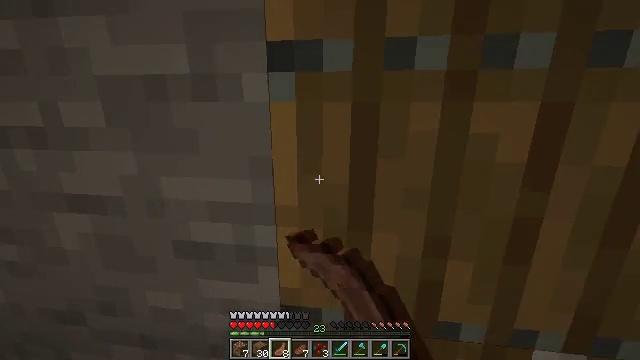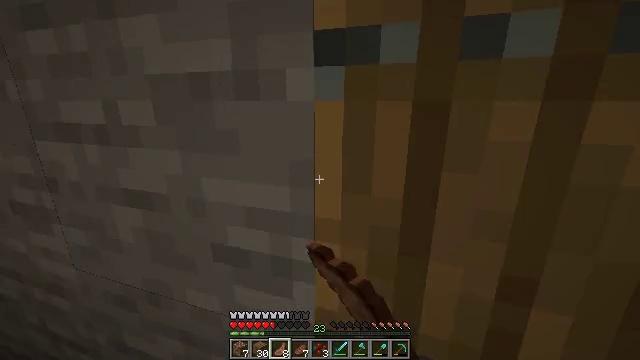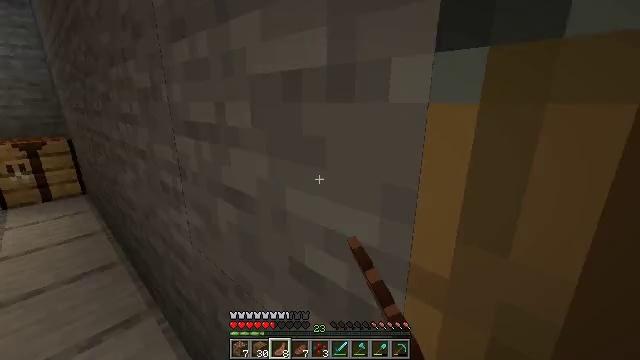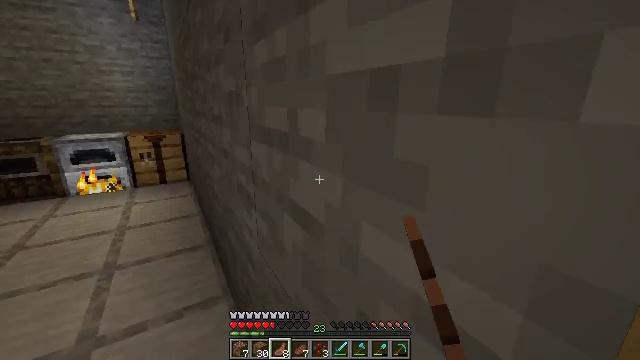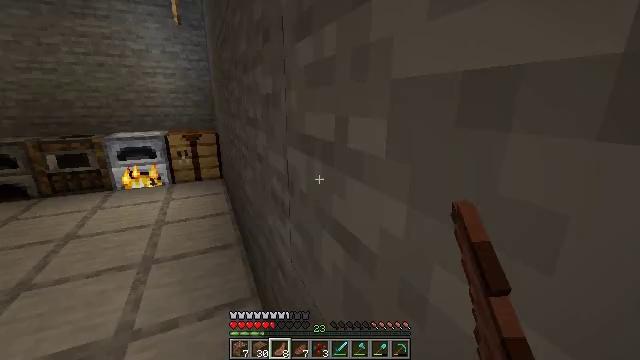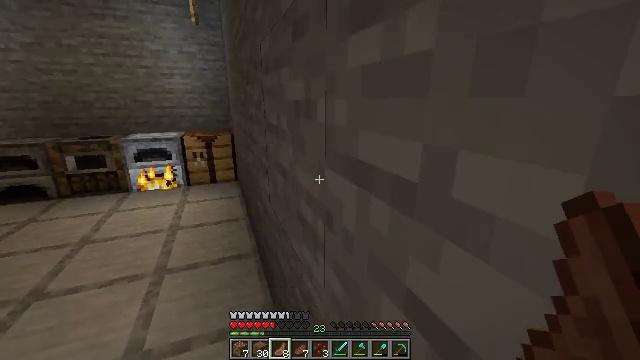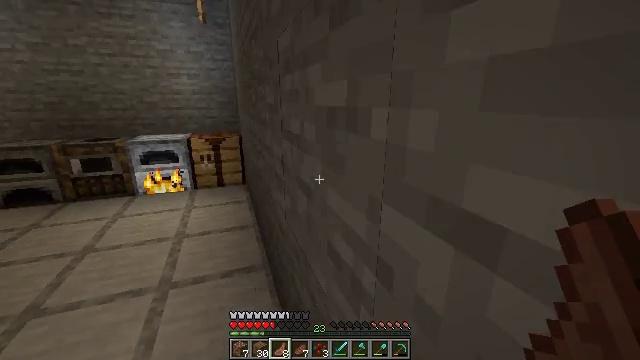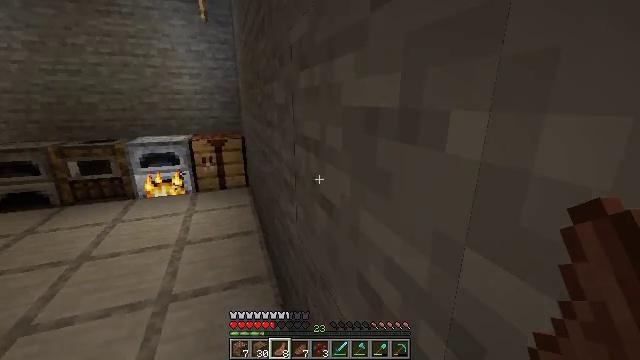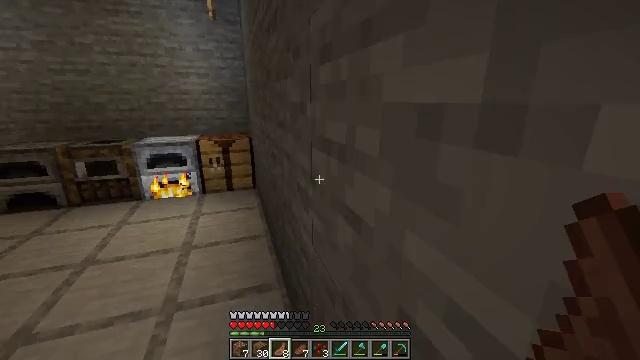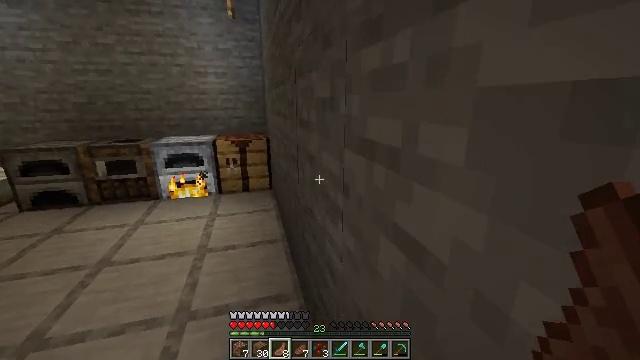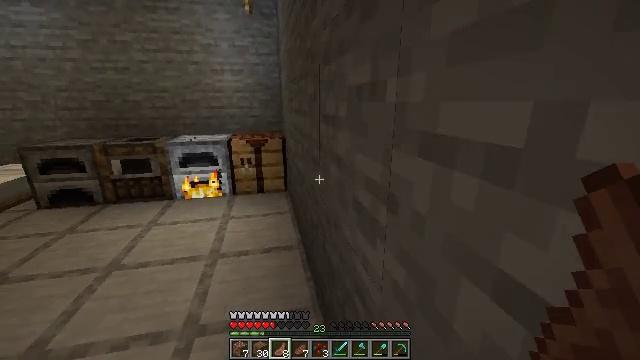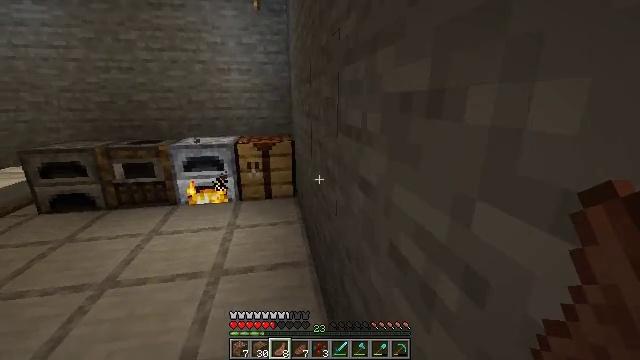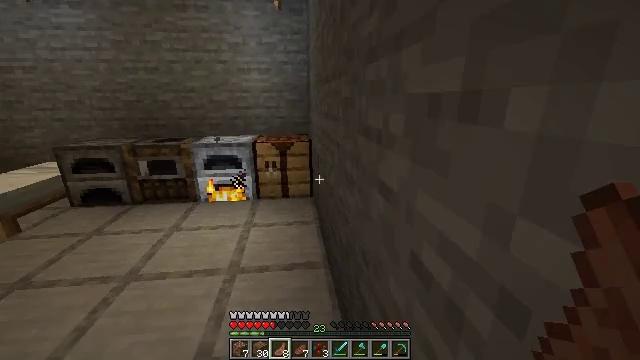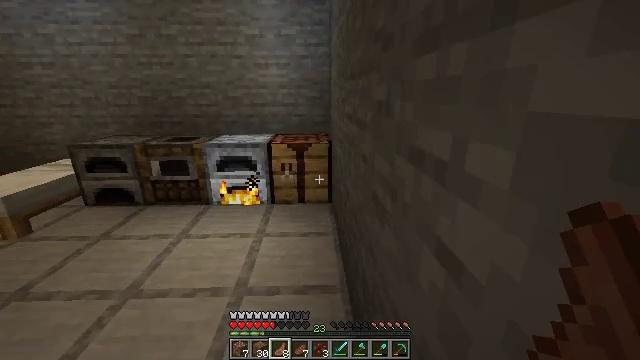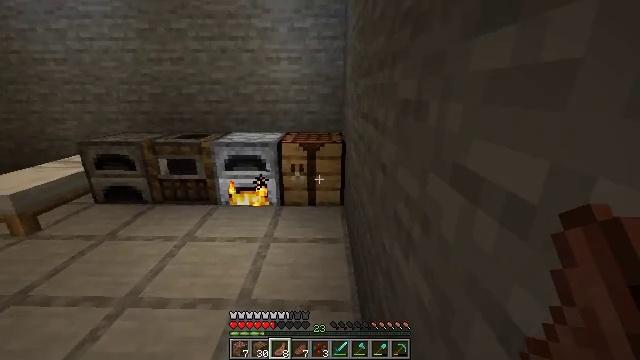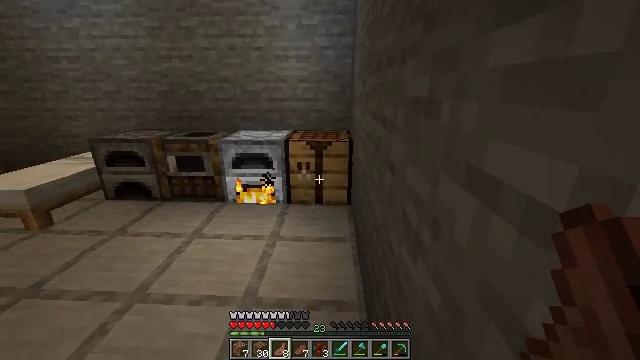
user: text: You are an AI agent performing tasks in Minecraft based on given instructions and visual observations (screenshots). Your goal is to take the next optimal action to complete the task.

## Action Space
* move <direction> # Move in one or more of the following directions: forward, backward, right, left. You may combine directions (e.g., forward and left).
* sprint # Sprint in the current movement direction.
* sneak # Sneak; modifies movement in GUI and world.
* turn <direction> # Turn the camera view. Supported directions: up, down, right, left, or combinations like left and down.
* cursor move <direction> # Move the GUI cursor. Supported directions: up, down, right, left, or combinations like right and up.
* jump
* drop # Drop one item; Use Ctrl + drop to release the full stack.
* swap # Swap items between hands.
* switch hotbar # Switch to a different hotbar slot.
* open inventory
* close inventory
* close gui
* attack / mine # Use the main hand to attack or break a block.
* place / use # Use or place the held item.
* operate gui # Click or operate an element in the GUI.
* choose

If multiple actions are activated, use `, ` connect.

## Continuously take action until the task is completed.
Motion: motion action
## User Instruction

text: In the crafting table, create a piston.
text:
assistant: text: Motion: move forward, turn left
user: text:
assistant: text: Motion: move forward, turn left
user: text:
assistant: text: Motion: move forward, sprint, turn left
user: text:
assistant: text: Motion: move forward, sprint, turn left
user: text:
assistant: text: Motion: move forward, sprint, turn left
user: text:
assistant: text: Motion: move forward, sprint, turn left
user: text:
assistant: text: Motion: move forward, sprint
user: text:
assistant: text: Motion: move forward, turn left
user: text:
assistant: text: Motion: move forward, turn left
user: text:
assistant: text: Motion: move forward, turn left
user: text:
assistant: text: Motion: move forward, turn left
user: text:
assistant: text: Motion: move forward, turn left
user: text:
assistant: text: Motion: move forward, turn left
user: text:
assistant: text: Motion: move forward, turn left
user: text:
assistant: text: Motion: move forward, turn left
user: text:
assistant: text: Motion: move forward, turn left
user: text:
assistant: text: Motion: move forward, turn left
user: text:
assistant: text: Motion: move forward
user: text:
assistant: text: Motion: move forward
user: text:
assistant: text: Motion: turn right
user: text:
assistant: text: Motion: turn right
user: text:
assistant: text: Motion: turn right
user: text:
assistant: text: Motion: no_op
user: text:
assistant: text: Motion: use / place
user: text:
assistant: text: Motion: use / place
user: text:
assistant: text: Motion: use / place
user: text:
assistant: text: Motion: no_op
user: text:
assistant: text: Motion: no_op
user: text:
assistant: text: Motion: no_op
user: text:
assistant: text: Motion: no_op